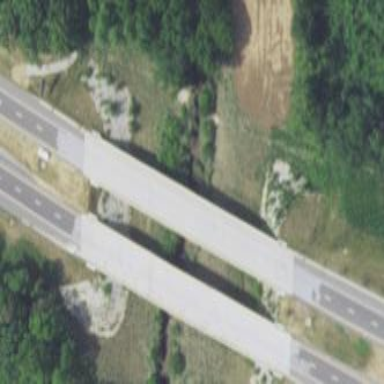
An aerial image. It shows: Man-made bridge.